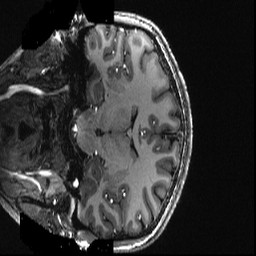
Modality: T1w
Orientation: coronal
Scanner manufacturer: siemens
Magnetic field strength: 6.98 T
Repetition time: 2.6 s
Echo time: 0.00343 s